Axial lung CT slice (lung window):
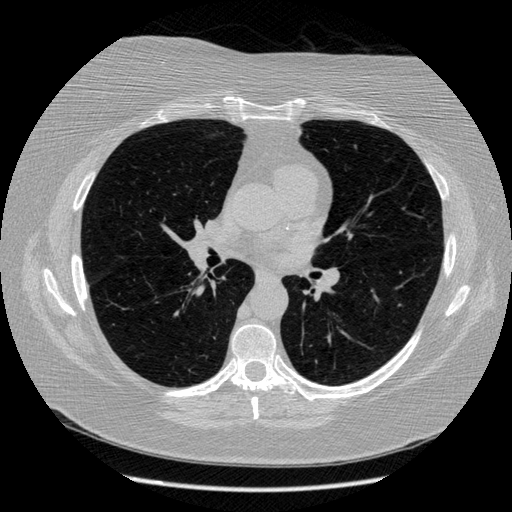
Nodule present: no